Current action and preconditions to check: trajectory_clear

Your task: For each precondition in the list above, predict whether it will hold at this action.

Consider the current scene as observed from the mobile robot's camera, and analyze the predicted future states of all dynamic agents (e.g., people, animals, vehicles, or any moving entities) within the NEXT SECOND.

IMPORTANT: Only answer "very likely" if you are absolutely certain—based on strong, clear evidence—that a dynamic agent will violate the precondition in the predicted future state. Do NOT answer "very likely" for unlikely, ambiguous, or low-probability risks.

Ask yourself for each precondition: Is there a high probability, with clear and convincing evidence, that the predicted future states of any dynamic agent will interfere with the predicted future state of the currently executing action within the NEXT SECOND, causing that precondition to fail?

Assess the risk level based on these predictions. Use "likely" or "very likely" if motions create a clear risk of interference.

Use "neutral" or "improbable" if agents are nearby but their predicted paths are clearly diverging or non-conflicting.

Failure Risk Categories: "very improbable", "improbable", "neutral", "likely", "very likely"

Answer Format: Output ONLY the probability_of_failure value from these categories: "very improbable", "improbable", "neutral", "likely", "very likely"

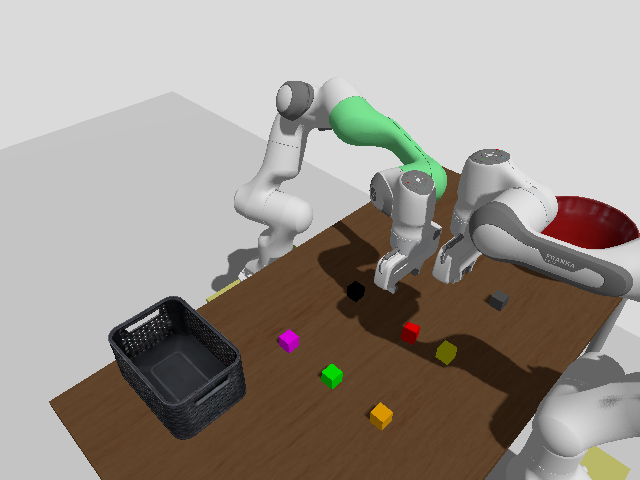

Answer: neutral